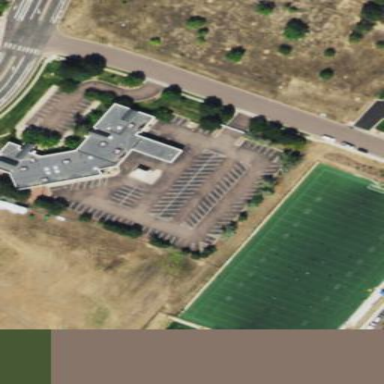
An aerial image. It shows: American football pitch for leisure and sport activities.